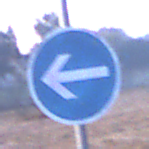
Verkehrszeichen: VorgeschriebeneFahrtrichtungHierLinks
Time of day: SunriseSunset
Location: Outdoor (Nature)
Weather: Clear
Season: NotSpecified
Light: Natural